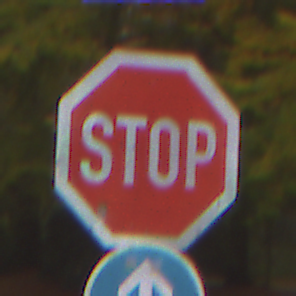
Verkehrszeichen: Stop
Zusatzzeichen unten: VorgeschriebeneFahrtrichtungGeradeaus
Umgebung: Outdoor, Nature
Tageszeit: Midday
Wetter: Overcast
Licht: Natural
Jahreszeit: Autumn
Kontrast: LowContrast